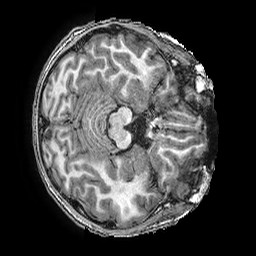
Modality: T1w
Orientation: axial
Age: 14
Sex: male
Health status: ill
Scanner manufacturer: ge
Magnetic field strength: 3 T
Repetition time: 0.0077 s
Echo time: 0.003436 s